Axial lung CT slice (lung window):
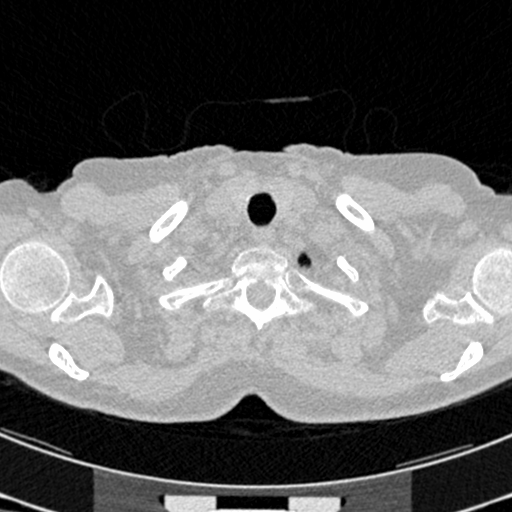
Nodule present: no